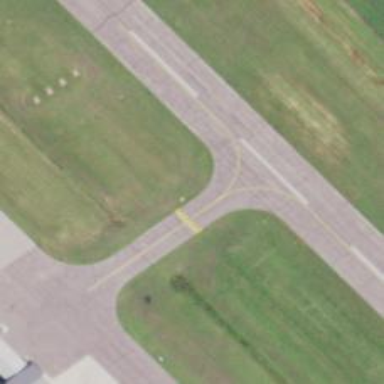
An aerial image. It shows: View of taxiway at the airport.